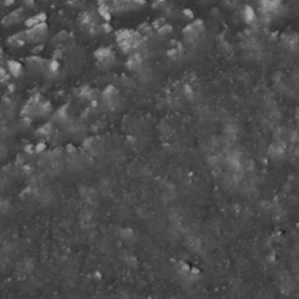
Label: non_frost